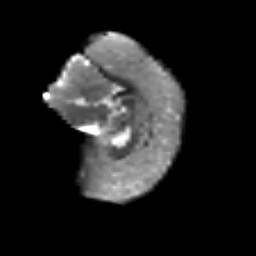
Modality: T2w
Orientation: sagittal
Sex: female
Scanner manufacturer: siemens
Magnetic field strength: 3 T
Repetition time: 5 s
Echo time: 0.071 s